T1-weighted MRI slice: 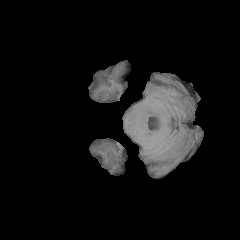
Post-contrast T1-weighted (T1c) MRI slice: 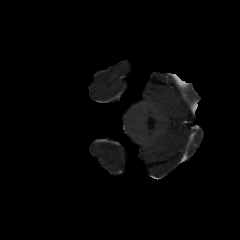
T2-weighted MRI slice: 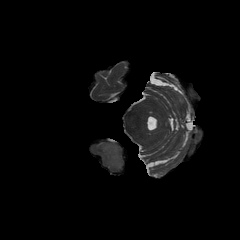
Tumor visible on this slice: yes